Interaction volume radius: 5 \u00c5
Interaction volume height: 15 \u00c5
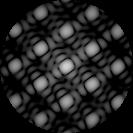
Disorder parameter: 0.09375